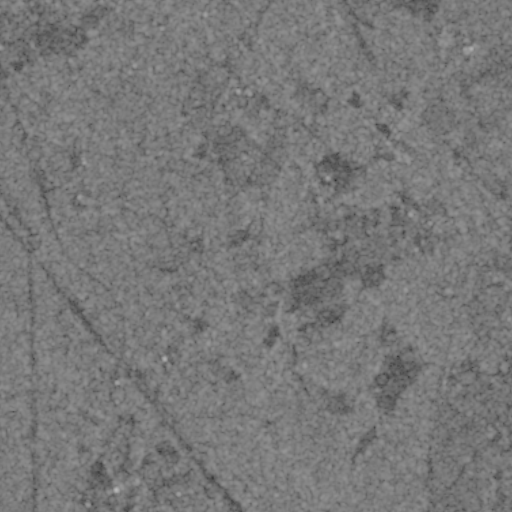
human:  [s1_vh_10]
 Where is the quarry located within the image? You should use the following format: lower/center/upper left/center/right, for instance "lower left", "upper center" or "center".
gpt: The quarry is located in the lower center of the image.
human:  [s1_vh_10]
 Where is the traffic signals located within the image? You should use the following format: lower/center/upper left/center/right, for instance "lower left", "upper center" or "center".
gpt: The traffic signals is located in the upper left of the image.
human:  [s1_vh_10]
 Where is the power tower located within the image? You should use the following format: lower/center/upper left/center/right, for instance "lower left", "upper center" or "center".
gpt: There is no power tower in the image.

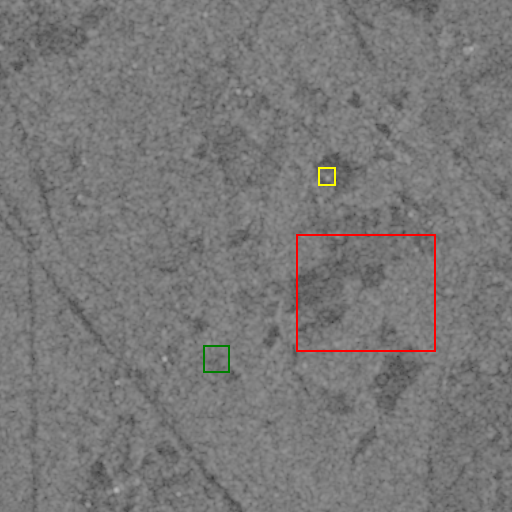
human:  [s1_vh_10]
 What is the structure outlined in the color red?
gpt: The structure outlined in red is a crop field.
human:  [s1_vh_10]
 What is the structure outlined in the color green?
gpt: The structure outlined in green is a quarry.
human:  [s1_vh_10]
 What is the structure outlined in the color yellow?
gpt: The structure outlined in yellow is a building.
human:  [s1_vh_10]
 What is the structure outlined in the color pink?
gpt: There is no pink outline.